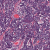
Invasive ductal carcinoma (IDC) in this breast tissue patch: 0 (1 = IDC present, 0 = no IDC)